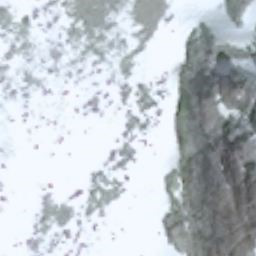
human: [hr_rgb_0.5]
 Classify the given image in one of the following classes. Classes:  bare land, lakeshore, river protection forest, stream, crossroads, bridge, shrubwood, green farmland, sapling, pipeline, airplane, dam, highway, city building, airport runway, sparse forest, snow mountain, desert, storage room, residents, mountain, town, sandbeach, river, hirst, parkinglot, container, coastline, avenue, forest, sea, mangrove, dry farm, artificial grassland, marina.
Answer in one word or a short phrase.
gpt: snow mountain